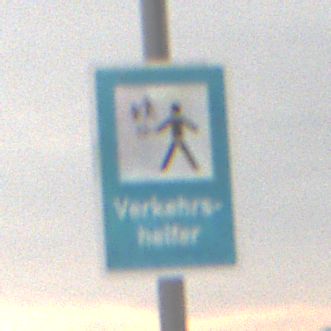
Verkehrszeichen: Verkehrshelfer
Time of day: MorningAfternoon
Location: Outdoor (Nature)
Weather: Overcast
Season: Winter
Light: Natural